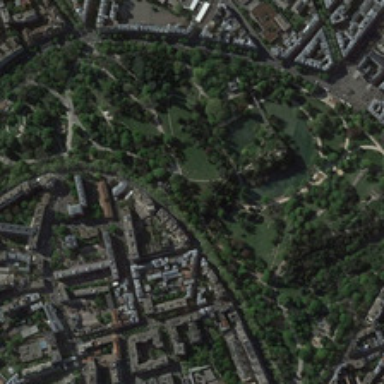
Two islands in the lake surrounded by green trees .